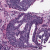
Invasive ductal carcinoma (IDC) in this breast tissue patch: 0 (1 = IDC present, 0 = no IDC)